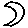
Label: moon